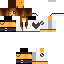
A female human skin with medium skin, wearing brown long hair dressed in a blue tshirt and black pants, featuring a closed mouth.